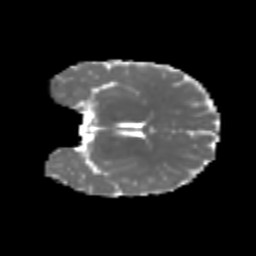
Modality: MD
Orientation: coronal
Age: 7
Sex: male
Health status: healthy